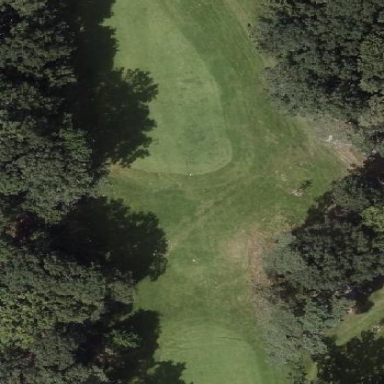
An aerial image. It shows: Scenic golf fairway.